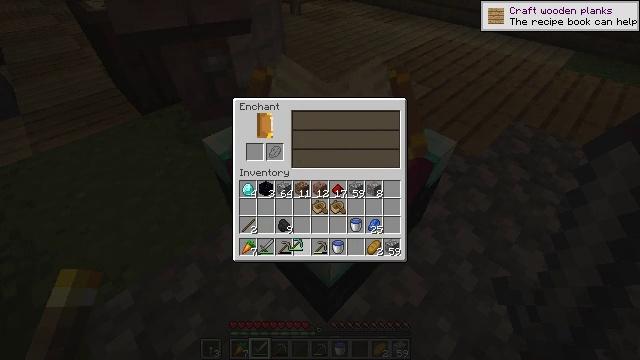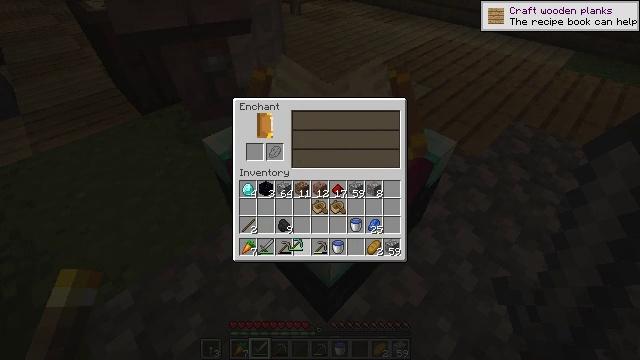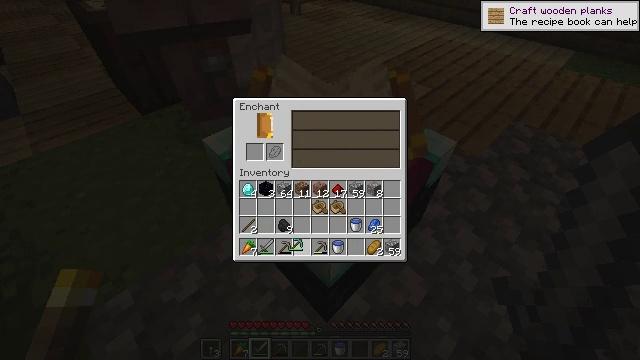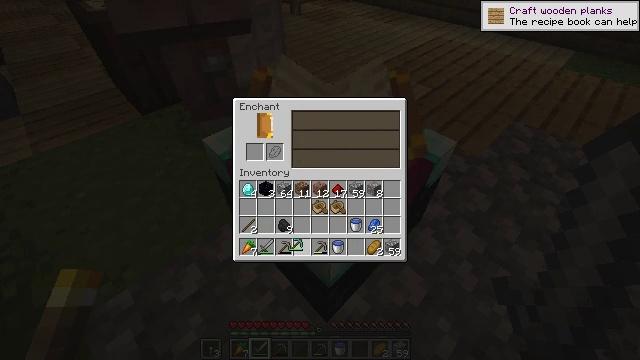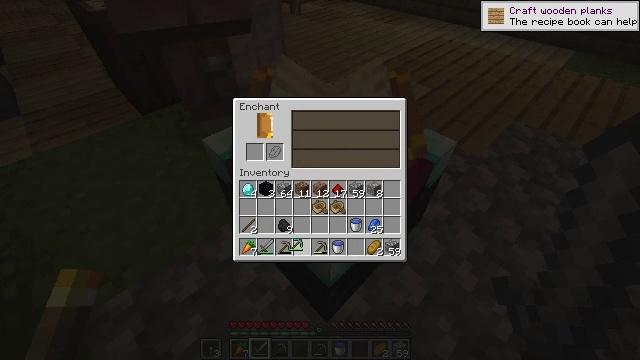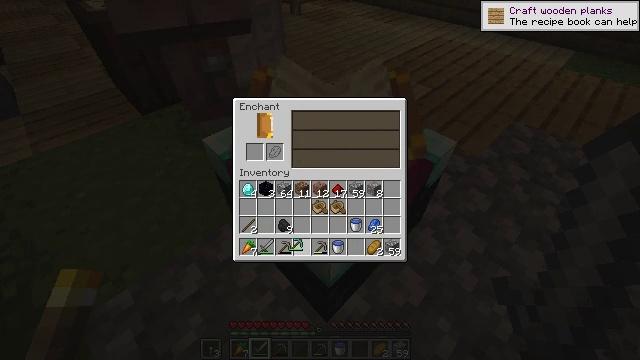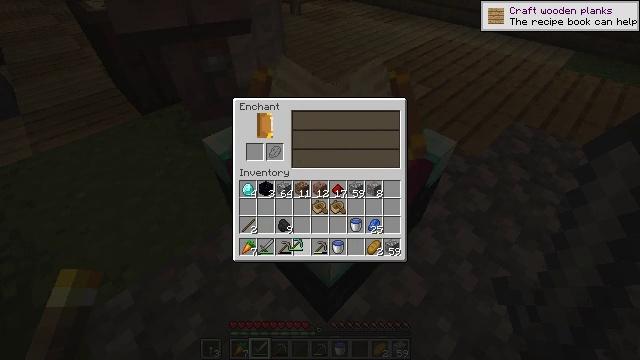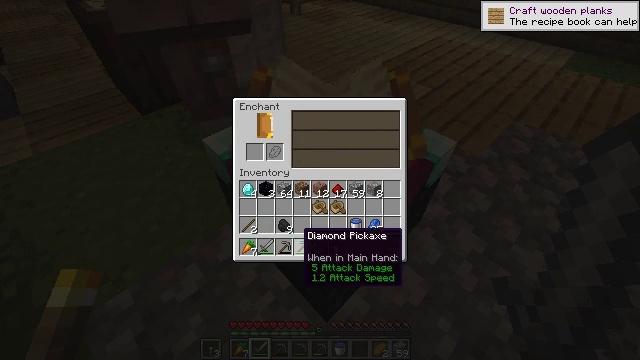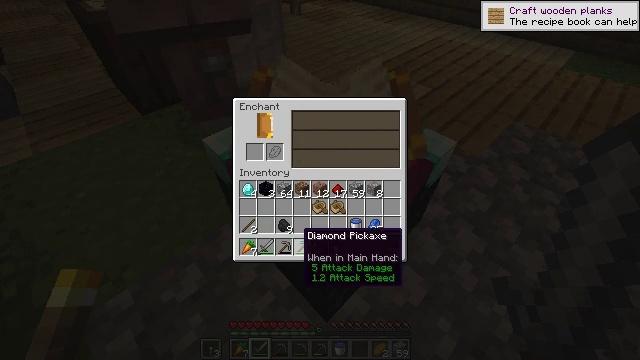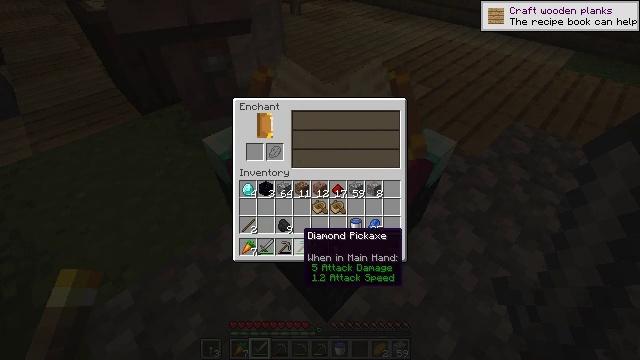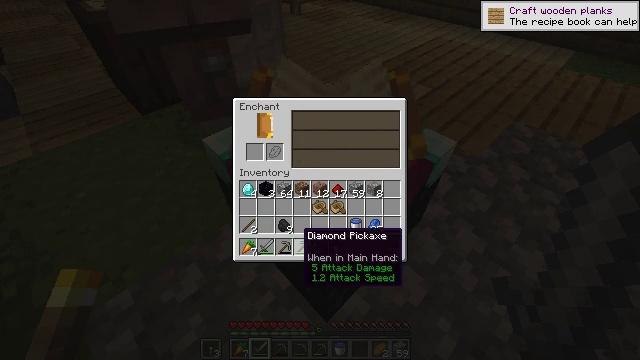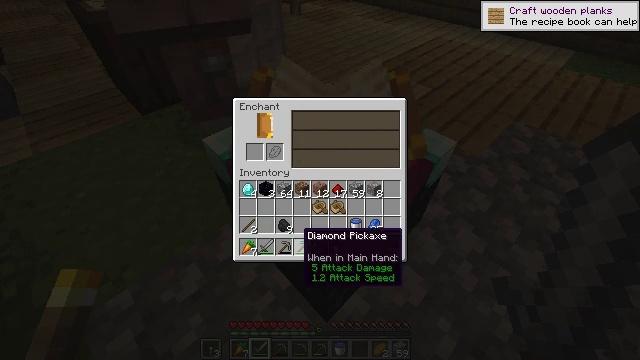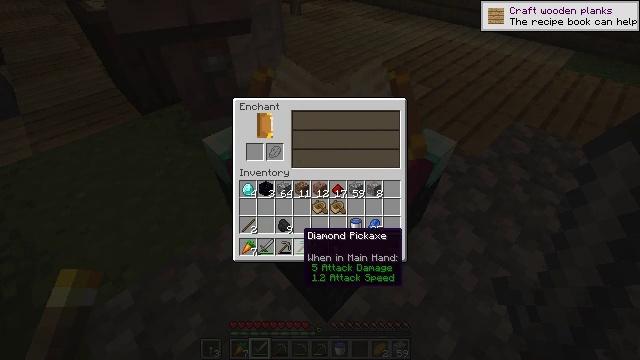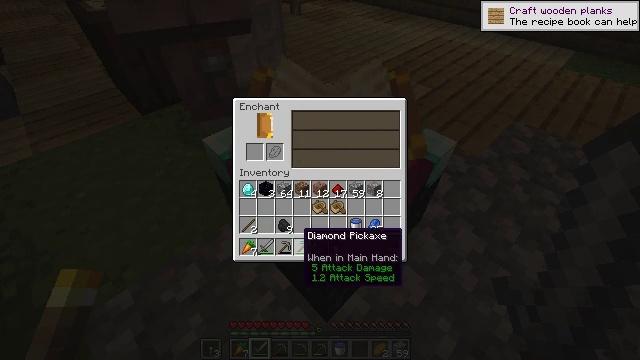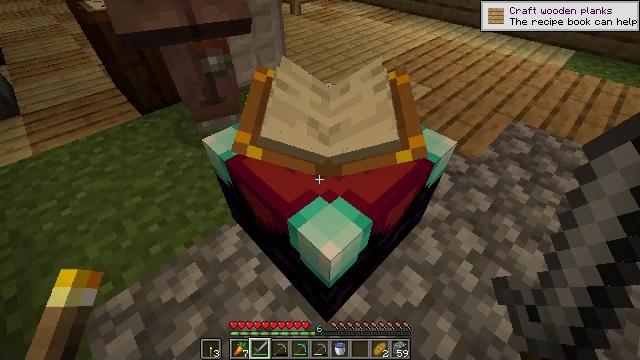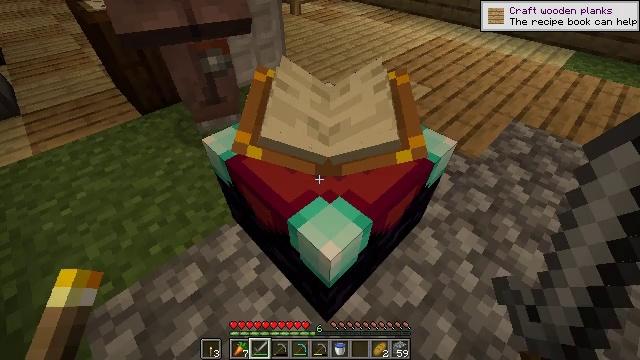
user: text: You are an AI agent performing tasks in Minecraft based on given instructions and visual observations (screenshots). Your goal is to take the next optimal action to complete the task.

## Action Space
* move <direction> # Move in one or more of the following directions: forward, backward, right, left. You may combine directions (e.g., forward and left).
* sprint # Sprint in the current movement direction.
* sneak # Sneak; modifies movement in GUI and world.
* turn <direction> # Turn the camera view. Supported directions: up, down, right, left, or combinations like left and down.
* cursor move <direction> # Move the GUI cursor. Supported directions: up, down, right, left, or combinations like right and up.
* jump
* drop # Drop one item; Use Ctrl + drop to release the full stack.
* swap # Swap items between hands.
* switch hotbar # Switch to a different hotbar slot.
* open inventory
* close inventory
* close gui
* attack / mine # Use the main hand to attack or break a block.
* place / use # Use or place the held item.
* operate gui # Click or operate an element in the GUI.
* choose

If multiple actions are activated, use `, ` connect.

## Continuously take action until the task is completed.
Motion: motion action
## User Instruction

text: Remove a bread from the inventory.
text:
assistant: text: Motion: no_op
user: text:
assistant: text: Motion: no_op
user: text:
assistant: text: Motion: no_op
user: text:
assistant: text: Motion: operate gui
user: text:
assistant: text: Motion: operate gui
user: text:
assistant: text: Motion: operate gui
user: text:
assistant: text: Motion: no_op
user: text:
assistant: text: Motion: no_op
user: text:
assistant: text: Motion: no_op
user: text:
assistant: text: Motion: no_op
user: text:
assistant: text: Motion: no_op
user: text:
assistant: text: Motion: no_op
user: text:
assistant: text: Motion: no_op
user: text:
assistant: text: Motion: close inventory
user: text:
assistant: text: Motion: close inventory
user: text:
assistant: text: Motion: close inventory
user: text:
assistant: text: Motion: close inventory
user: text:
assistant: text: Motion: no_op
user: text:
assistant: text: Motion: no_op
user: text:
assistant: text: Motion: turn up
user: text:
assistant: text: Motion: turn left and up
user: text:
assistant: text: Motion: turn left and up
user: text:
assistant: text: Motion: turn left and up
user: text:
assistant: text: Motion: turn left and up
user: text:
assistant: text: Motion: turn left and up
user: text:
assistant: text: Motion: move forward, turn left and up
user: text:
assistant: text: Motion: move forward, turn left and up
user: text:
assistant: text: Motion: move forward, turn left
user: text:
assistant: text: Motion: move forward, turn left
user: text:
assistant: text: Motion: move forward